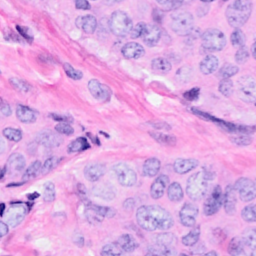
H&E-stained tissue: Breast